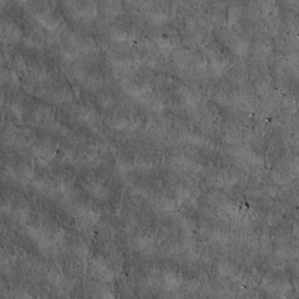
Label: non_frost